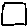
Label: square